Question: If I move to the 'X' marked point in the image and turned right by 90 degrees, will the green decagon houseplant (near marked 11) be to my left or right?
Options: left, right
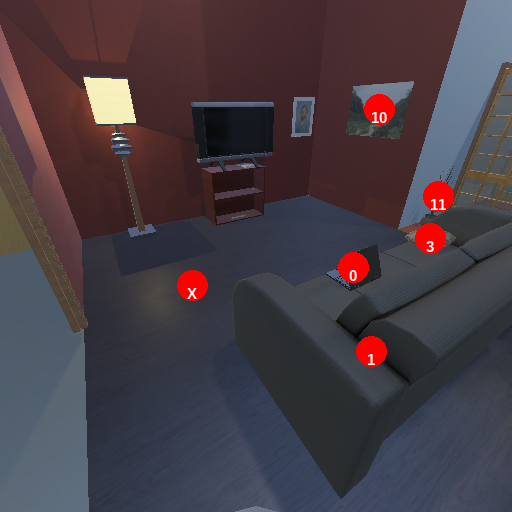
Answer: left